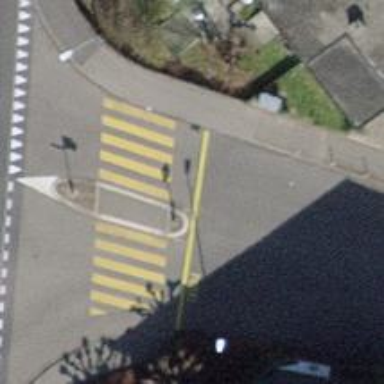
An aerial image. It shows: Kerb barrier.